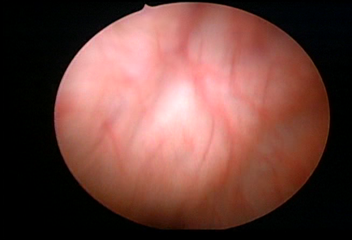
Modality: WLC
Class: Normal mucosa
Bladder cancer association: No